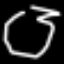
Label: octagon